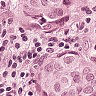
Metastatic tissue present: yes